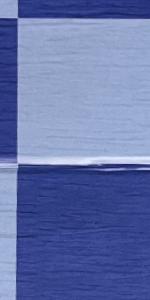
Label: Empty